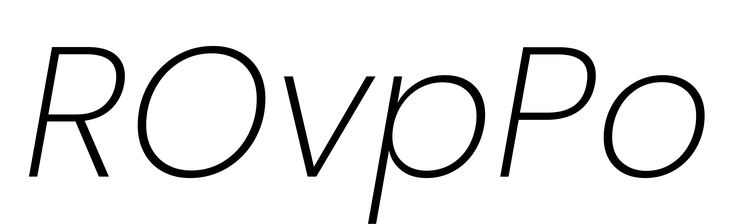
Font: Poppins-ExtraLightItalic